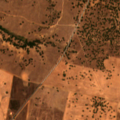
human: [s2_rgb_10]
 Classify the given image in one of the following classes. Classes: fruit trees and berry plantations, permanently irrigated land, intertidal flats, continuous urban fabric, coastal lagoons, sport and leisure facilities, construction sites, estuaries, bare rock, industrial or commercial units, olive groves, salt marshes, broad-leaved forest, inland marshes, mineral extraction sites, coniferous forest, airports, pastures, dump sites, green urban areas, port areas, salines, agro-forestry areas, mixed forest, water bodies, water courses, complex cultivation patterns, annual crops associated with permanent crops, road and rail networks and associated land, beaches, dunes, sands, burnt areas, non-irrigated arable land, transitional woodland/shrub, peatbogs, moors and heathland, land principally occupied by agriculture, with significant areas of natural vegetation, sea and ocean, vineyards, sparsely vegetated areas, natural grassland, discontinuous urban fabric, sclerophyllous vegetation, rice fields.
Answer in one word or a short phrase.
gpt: non-irrigated arable land, pastures, agro-forestry areas